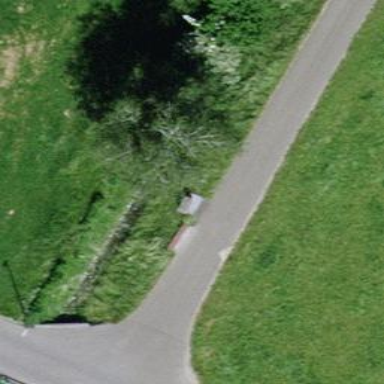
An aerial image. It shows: Brown bench.